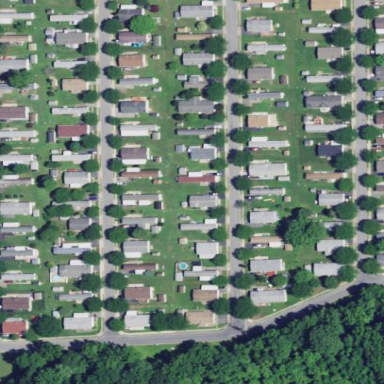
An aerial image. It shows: Residential area designated as trailer park.